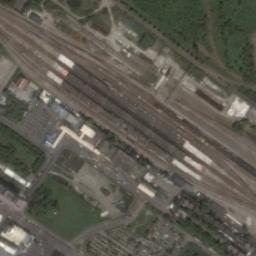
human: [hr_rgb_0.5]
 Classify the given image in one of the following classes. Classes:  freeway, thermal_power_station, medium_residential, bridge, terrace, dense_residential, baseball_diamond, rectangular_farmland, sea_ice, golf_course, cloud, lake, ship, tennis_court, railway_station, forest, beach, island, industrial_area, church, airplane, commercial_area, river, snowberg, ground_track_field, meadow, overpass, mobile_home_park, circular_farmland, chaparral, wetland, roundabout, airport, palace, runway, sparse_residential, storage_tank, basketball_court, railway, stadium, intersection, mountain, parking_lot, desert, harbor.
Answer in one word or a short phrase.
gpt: railway_station